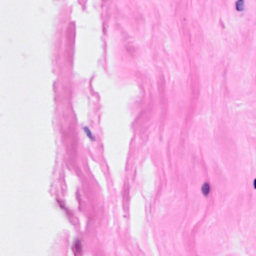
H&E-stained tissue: Breast